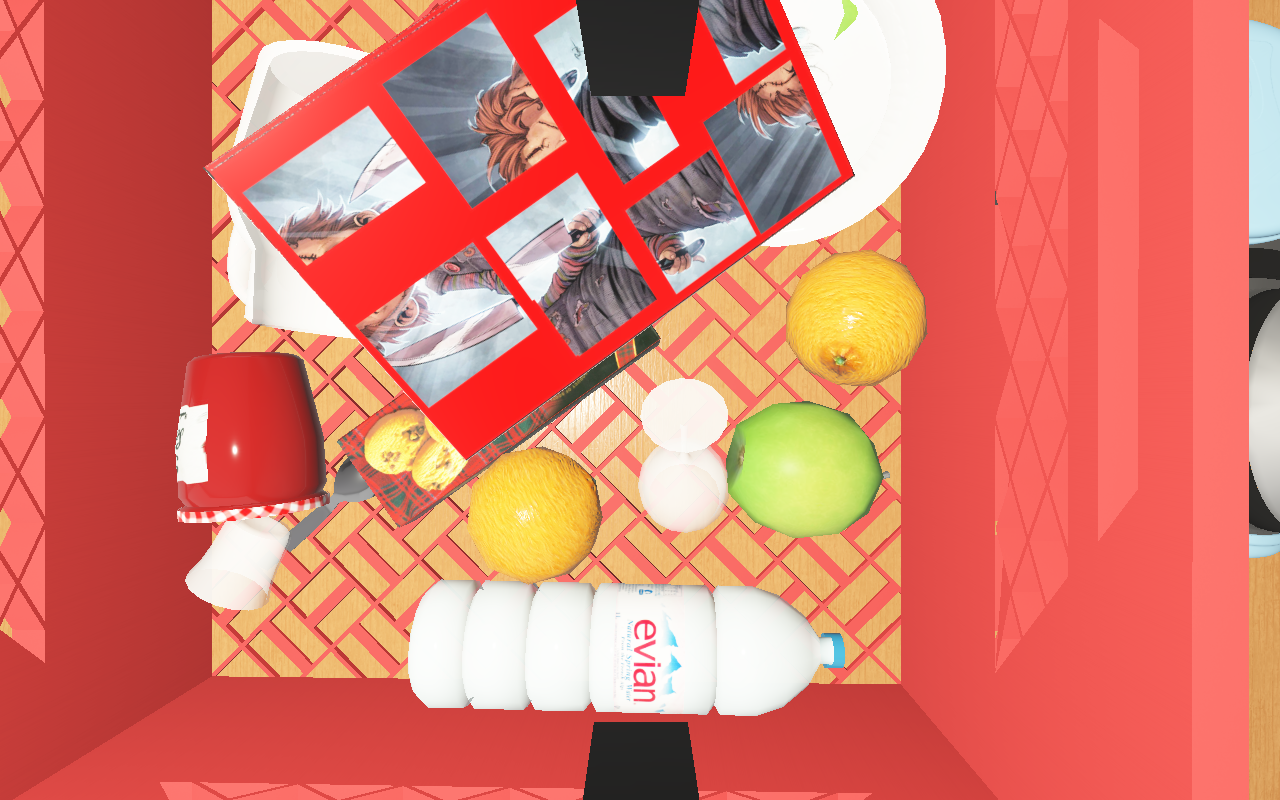
Objects in the scene:
carafe
apple
orange
orange
wineglass
cereal box
cereal box
biscuit box